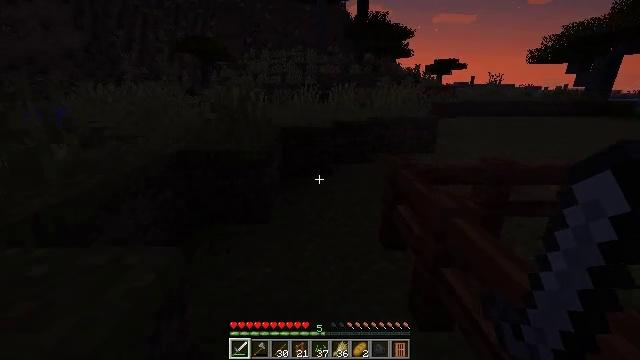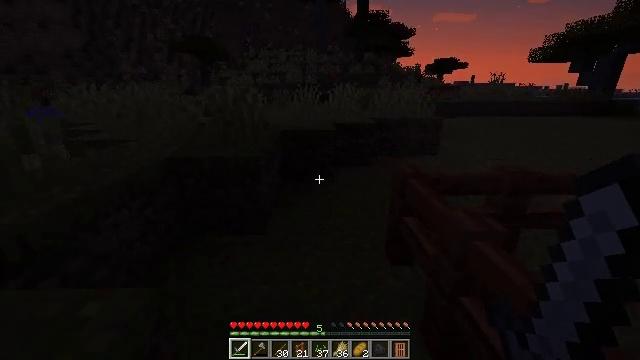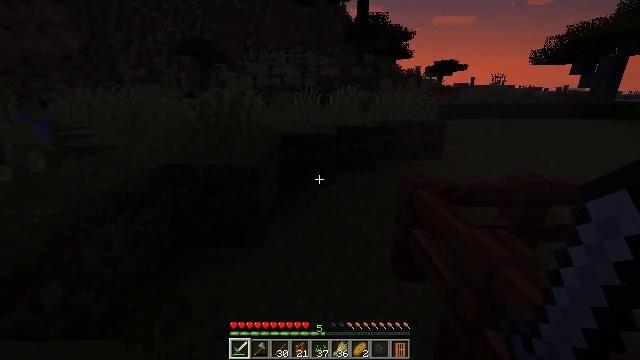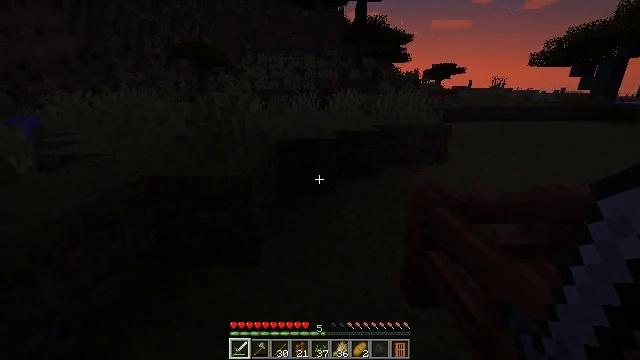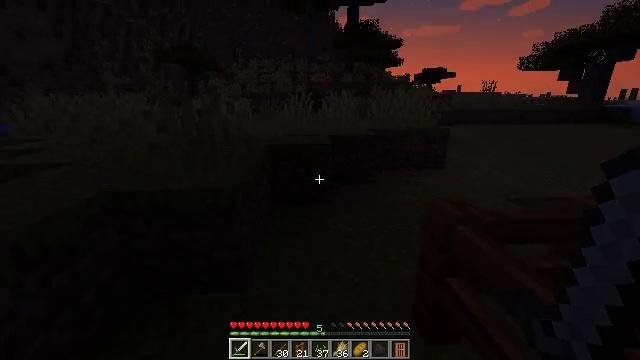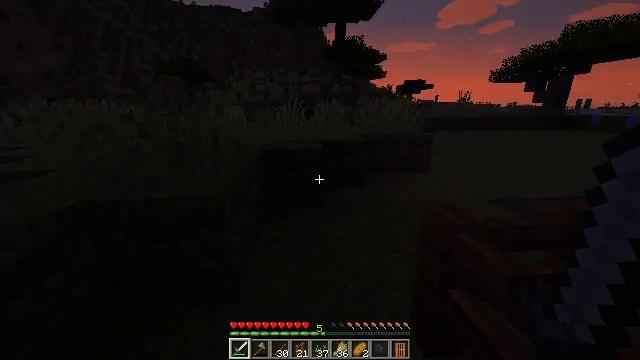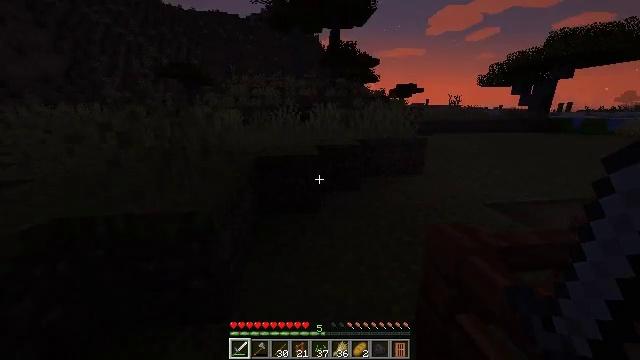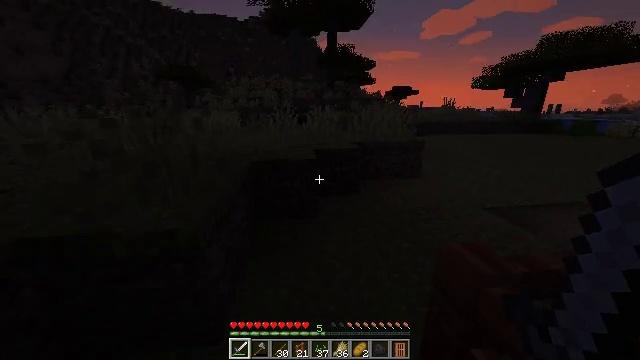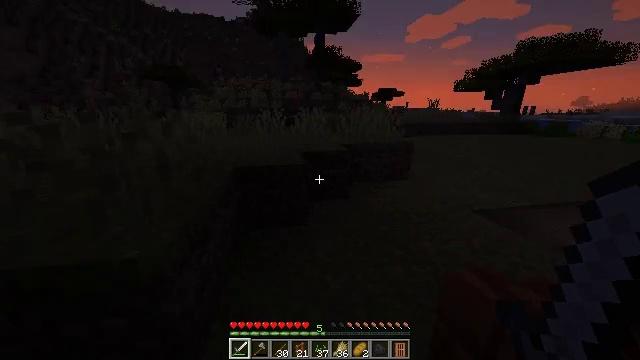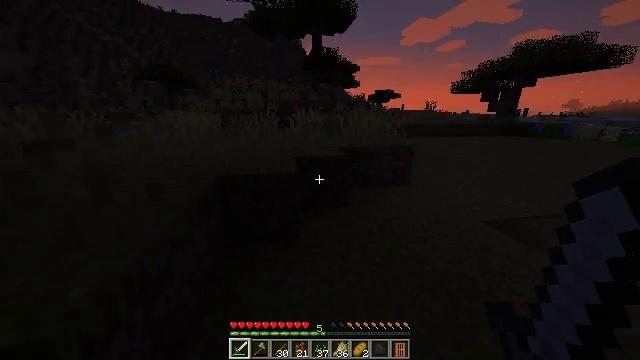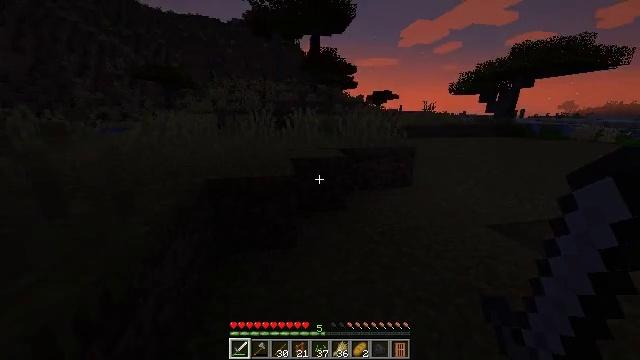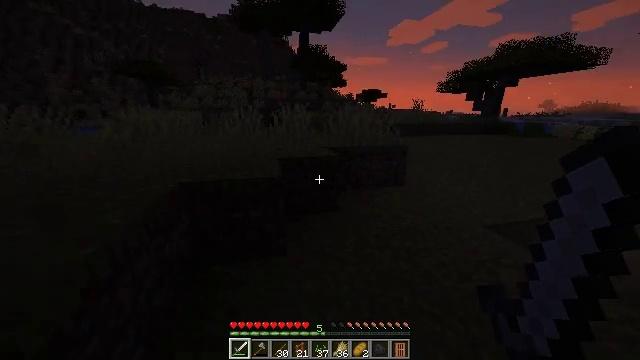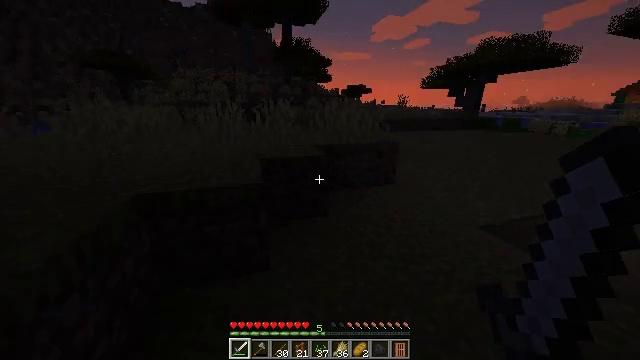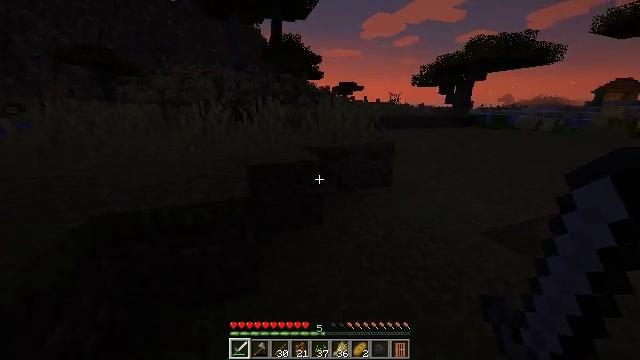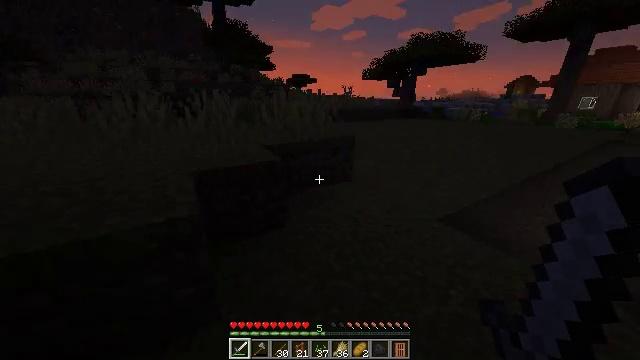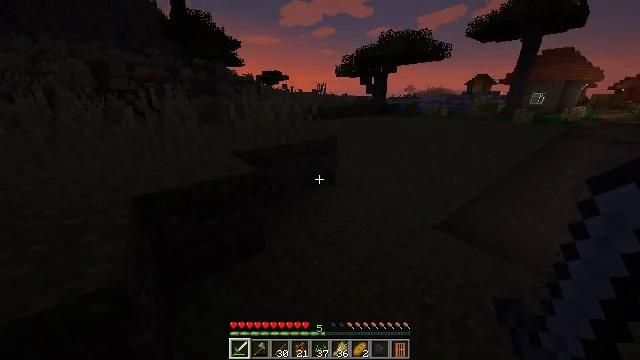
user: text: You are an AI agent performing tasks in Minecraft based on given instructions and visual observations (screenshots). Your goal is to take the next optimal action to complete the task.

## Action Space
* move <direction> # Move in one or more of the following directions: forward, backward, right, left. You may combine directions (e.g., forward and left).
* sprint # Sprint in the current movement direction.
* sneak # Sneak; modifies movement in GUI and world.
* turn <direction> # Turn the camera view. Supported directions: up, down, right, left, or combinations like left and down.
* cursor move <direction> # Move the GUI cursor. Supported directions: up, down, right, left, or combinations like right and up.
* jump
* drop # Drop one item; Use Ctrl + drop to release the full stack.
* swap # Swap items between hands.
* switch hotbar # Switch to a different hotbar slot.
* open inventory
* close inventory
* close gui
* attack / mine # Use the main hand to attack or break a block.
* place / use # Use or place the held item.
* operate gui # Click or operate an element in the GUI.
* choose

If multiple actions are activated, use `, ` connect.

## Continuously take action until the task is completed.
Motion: motion action
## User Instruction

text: Break the acacia fence to collect it.
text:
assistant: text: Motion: move forward
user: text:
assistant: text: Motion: move forward
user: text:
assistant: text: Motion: move forward
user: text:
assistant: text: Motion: move forward, sprint, turn right
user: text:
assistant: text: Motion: move forward, sprint, turn right
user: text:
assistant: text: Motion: move forward, sprint, turn right
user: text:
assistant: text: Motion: move forward, sprint
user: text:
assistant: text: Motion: move forward, sprint, turn right
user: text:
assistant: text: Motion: move forward, sprint
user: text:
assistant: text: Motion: move forward, sprint
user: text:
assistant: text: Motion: move forward, sprint, turn right
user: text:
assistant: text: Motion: move forward, sprint, turn right
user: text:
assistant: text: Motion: move forward, sprint, turn right
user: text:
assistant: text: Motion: move forward, sprint, turn right and down
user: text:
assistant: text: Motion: move forward, sprint, turn right
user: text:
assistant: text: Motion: move forward, sprint, turn right
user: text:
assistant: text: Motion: move forward, sprint, turn right
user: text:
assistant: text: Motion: move forward, sprint, turn right
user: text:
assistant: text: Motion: move forward, sprint, turn right
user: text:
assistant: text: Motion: move forward, sprint, turn right
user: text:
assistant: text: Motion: move forward, sprint
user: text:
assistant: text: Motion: move forward, sprint, turn right and up
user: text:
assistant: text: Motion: move forward, sprint, turn right
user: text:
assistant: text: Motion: move forward, sprint, turn right
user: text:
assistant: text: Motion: move forward, sprint
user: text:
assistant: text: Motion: move forward, sprint
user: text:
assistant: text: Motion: move forward, sprint
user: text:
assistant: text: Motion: move forward, sprint
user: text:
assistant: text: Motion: move forward, sprint
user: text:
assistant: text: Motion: move forward, sprint